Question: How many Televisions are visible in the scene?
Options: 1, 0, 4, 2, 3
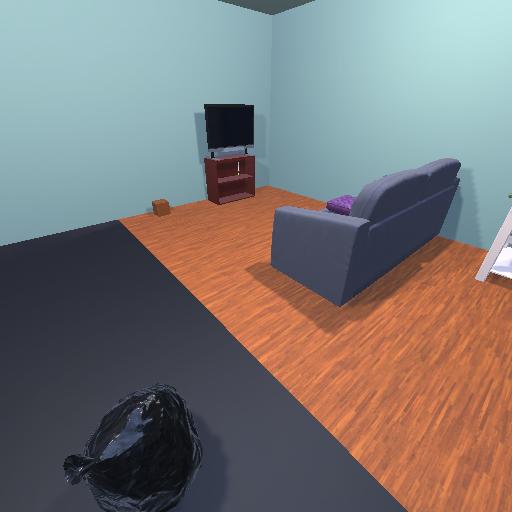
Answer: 1